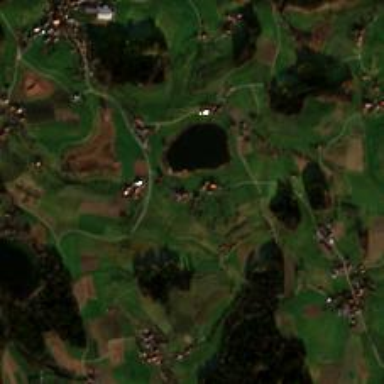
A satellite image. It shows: Small hamlet.